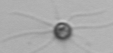
Label: Calciopappus